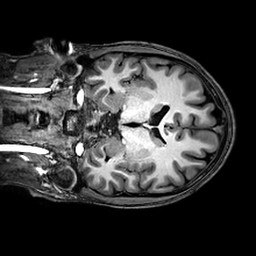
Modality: T1w
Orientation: coronal
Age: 22
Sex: male